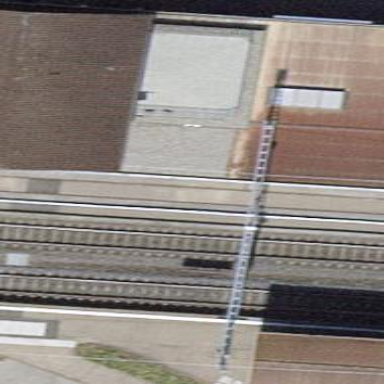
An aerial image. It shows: Train station building.